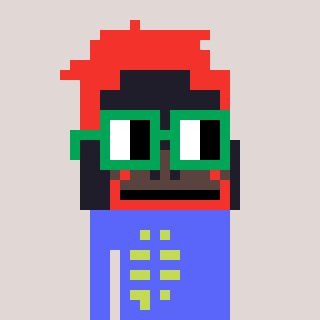
a pixel art character with square green glasses, a orangutan-shaped head and a purple-colored body on a warm background